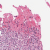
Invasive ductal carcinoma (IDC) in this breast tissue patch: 0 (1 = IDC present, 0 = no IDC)